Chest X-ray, PA view. Patient: 59 years old, sex F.
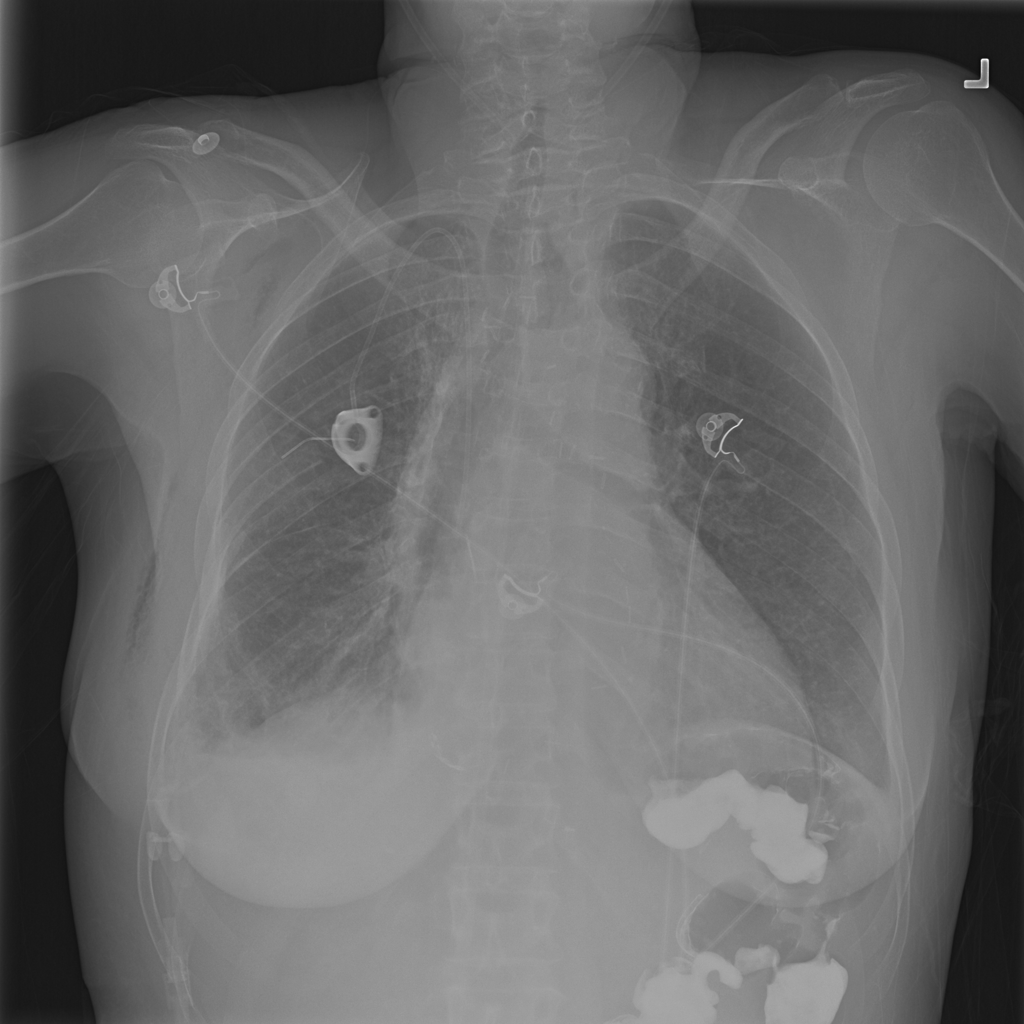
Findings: No Finding